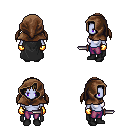
a pixel art fantasy rpg character, female body template, dark elf, purple skin, black cape, magenta pants, blonde twin-tailed hairstyle, cloth hood, gold gloves, black shoes, dagger, four views (front, back, left, right), 2x2 character sprite sheet, small pixel art, hard edges, no anti-aliasing